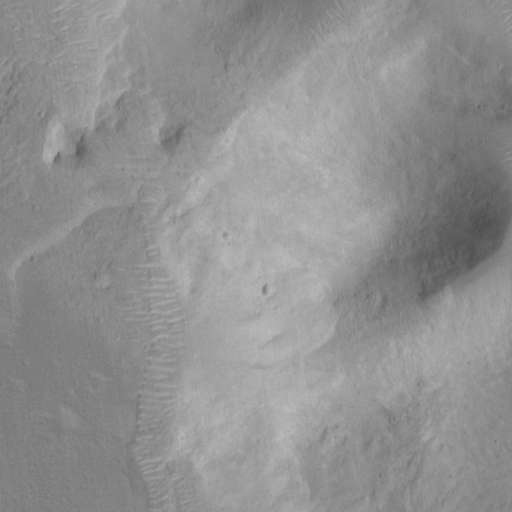
Classes present: Background, Cone